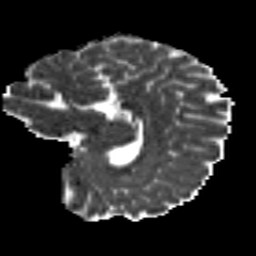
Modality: MD
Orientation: sagittal
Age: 26
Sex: male
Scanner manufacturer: siemens
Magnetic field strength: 3 T
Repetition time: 8.8 s
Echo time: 0.085 s